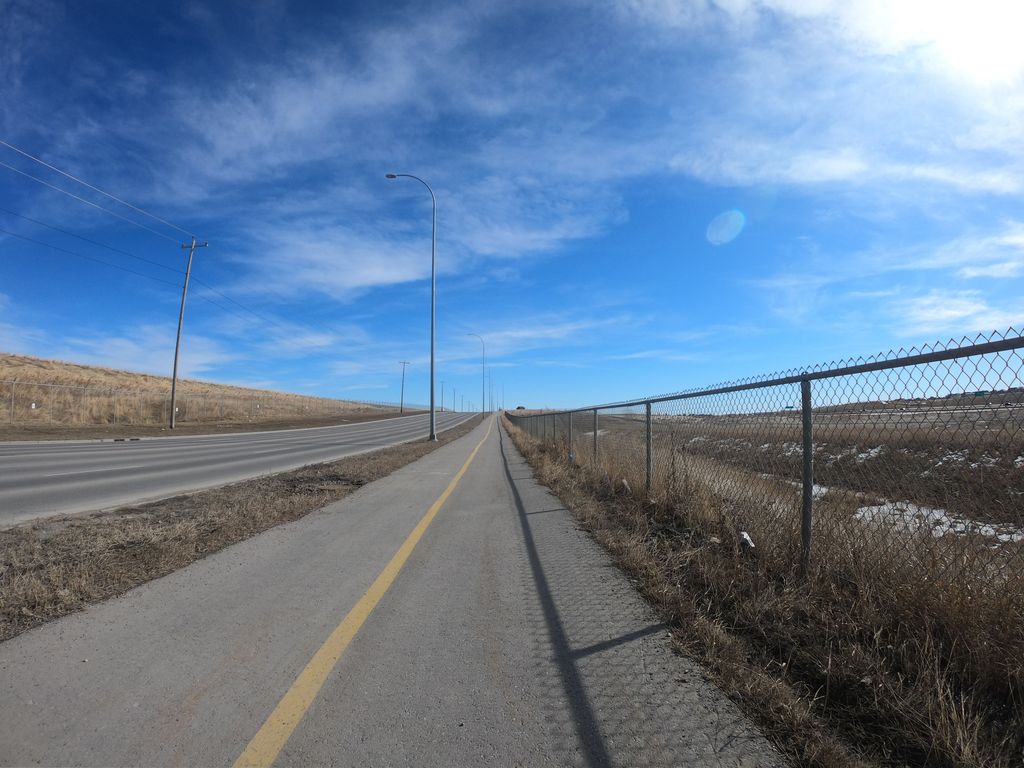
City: calgary